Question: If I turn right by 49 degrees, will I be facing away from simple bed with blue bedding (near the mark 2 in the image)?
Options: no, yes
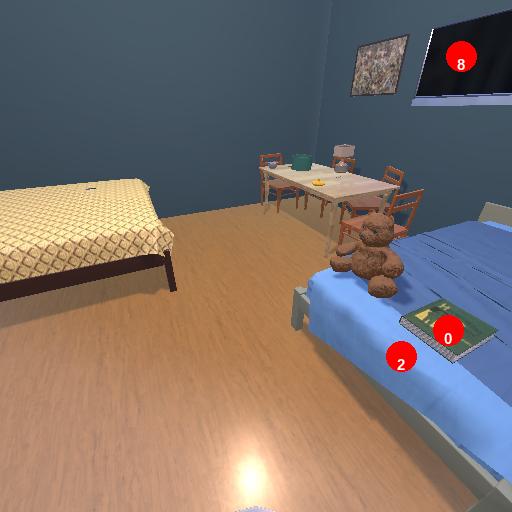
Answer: no